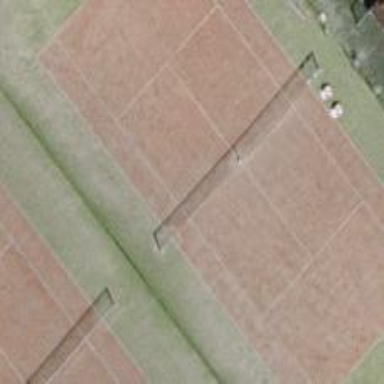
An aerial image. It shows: Tennis court on the leisure land pitch.